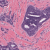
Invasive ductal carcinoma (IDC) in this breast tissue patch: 1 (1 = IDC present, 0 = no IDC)